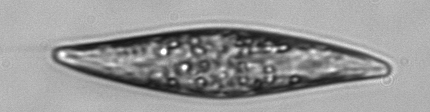
Label: Pleurosigma